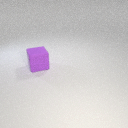
large purple rubber cube